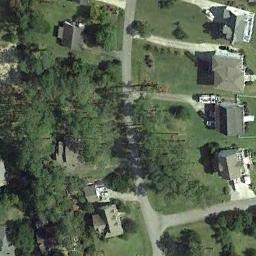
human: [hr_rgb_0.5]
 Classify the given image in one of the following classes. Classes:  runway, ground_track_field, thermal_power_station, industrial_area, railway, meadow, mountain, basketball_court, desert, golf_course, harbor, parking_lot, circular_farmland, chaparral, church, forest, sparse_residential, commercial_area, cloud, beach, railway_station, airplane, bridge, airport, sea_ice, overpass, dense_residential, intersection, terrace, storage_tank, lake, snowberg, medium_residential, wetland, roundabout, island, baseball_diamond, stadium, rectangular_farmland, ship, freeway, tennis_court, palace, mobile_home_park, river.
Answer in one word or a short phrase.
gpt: medium_residential